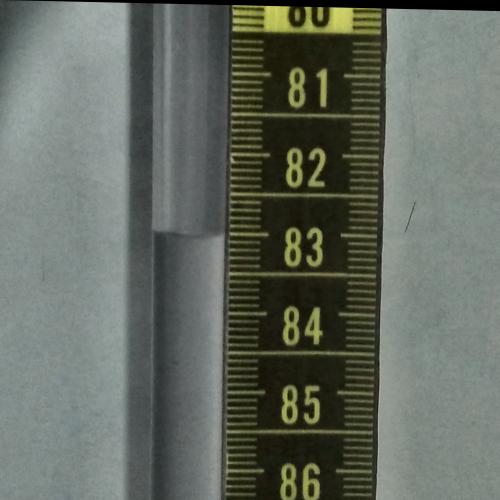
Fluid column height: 83.0 cm